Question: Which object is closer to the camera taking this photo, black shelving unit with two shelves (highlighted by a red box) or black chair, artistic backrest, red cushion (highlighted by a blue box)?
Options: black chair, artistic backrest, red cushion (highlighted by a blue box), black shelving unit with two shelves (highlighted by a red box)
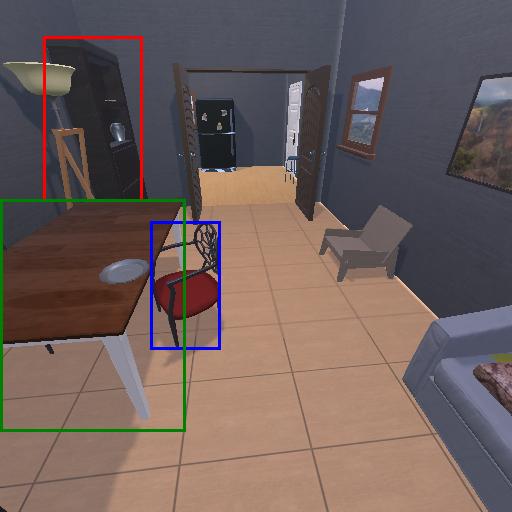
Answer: black chair, artistic backrest, red cushion (highlighted by a blue box)